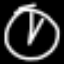
Label: clock